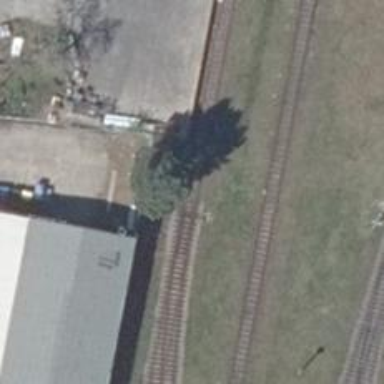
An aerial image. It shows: Railway yard in service.